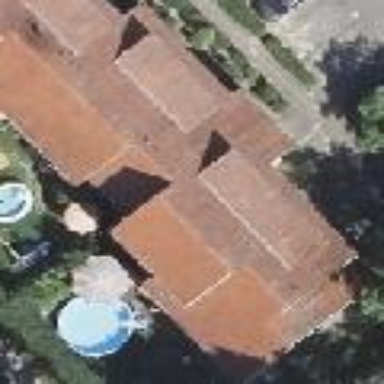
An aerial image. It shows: Terrace-style building with gabled roof.